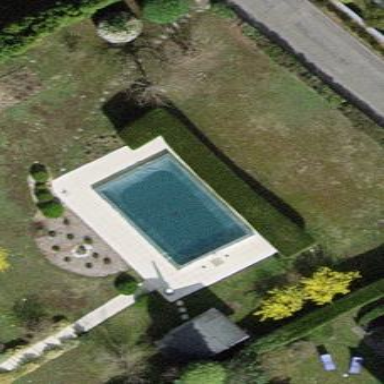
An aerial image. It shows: Swimming pool located in leisure land.